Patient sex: M
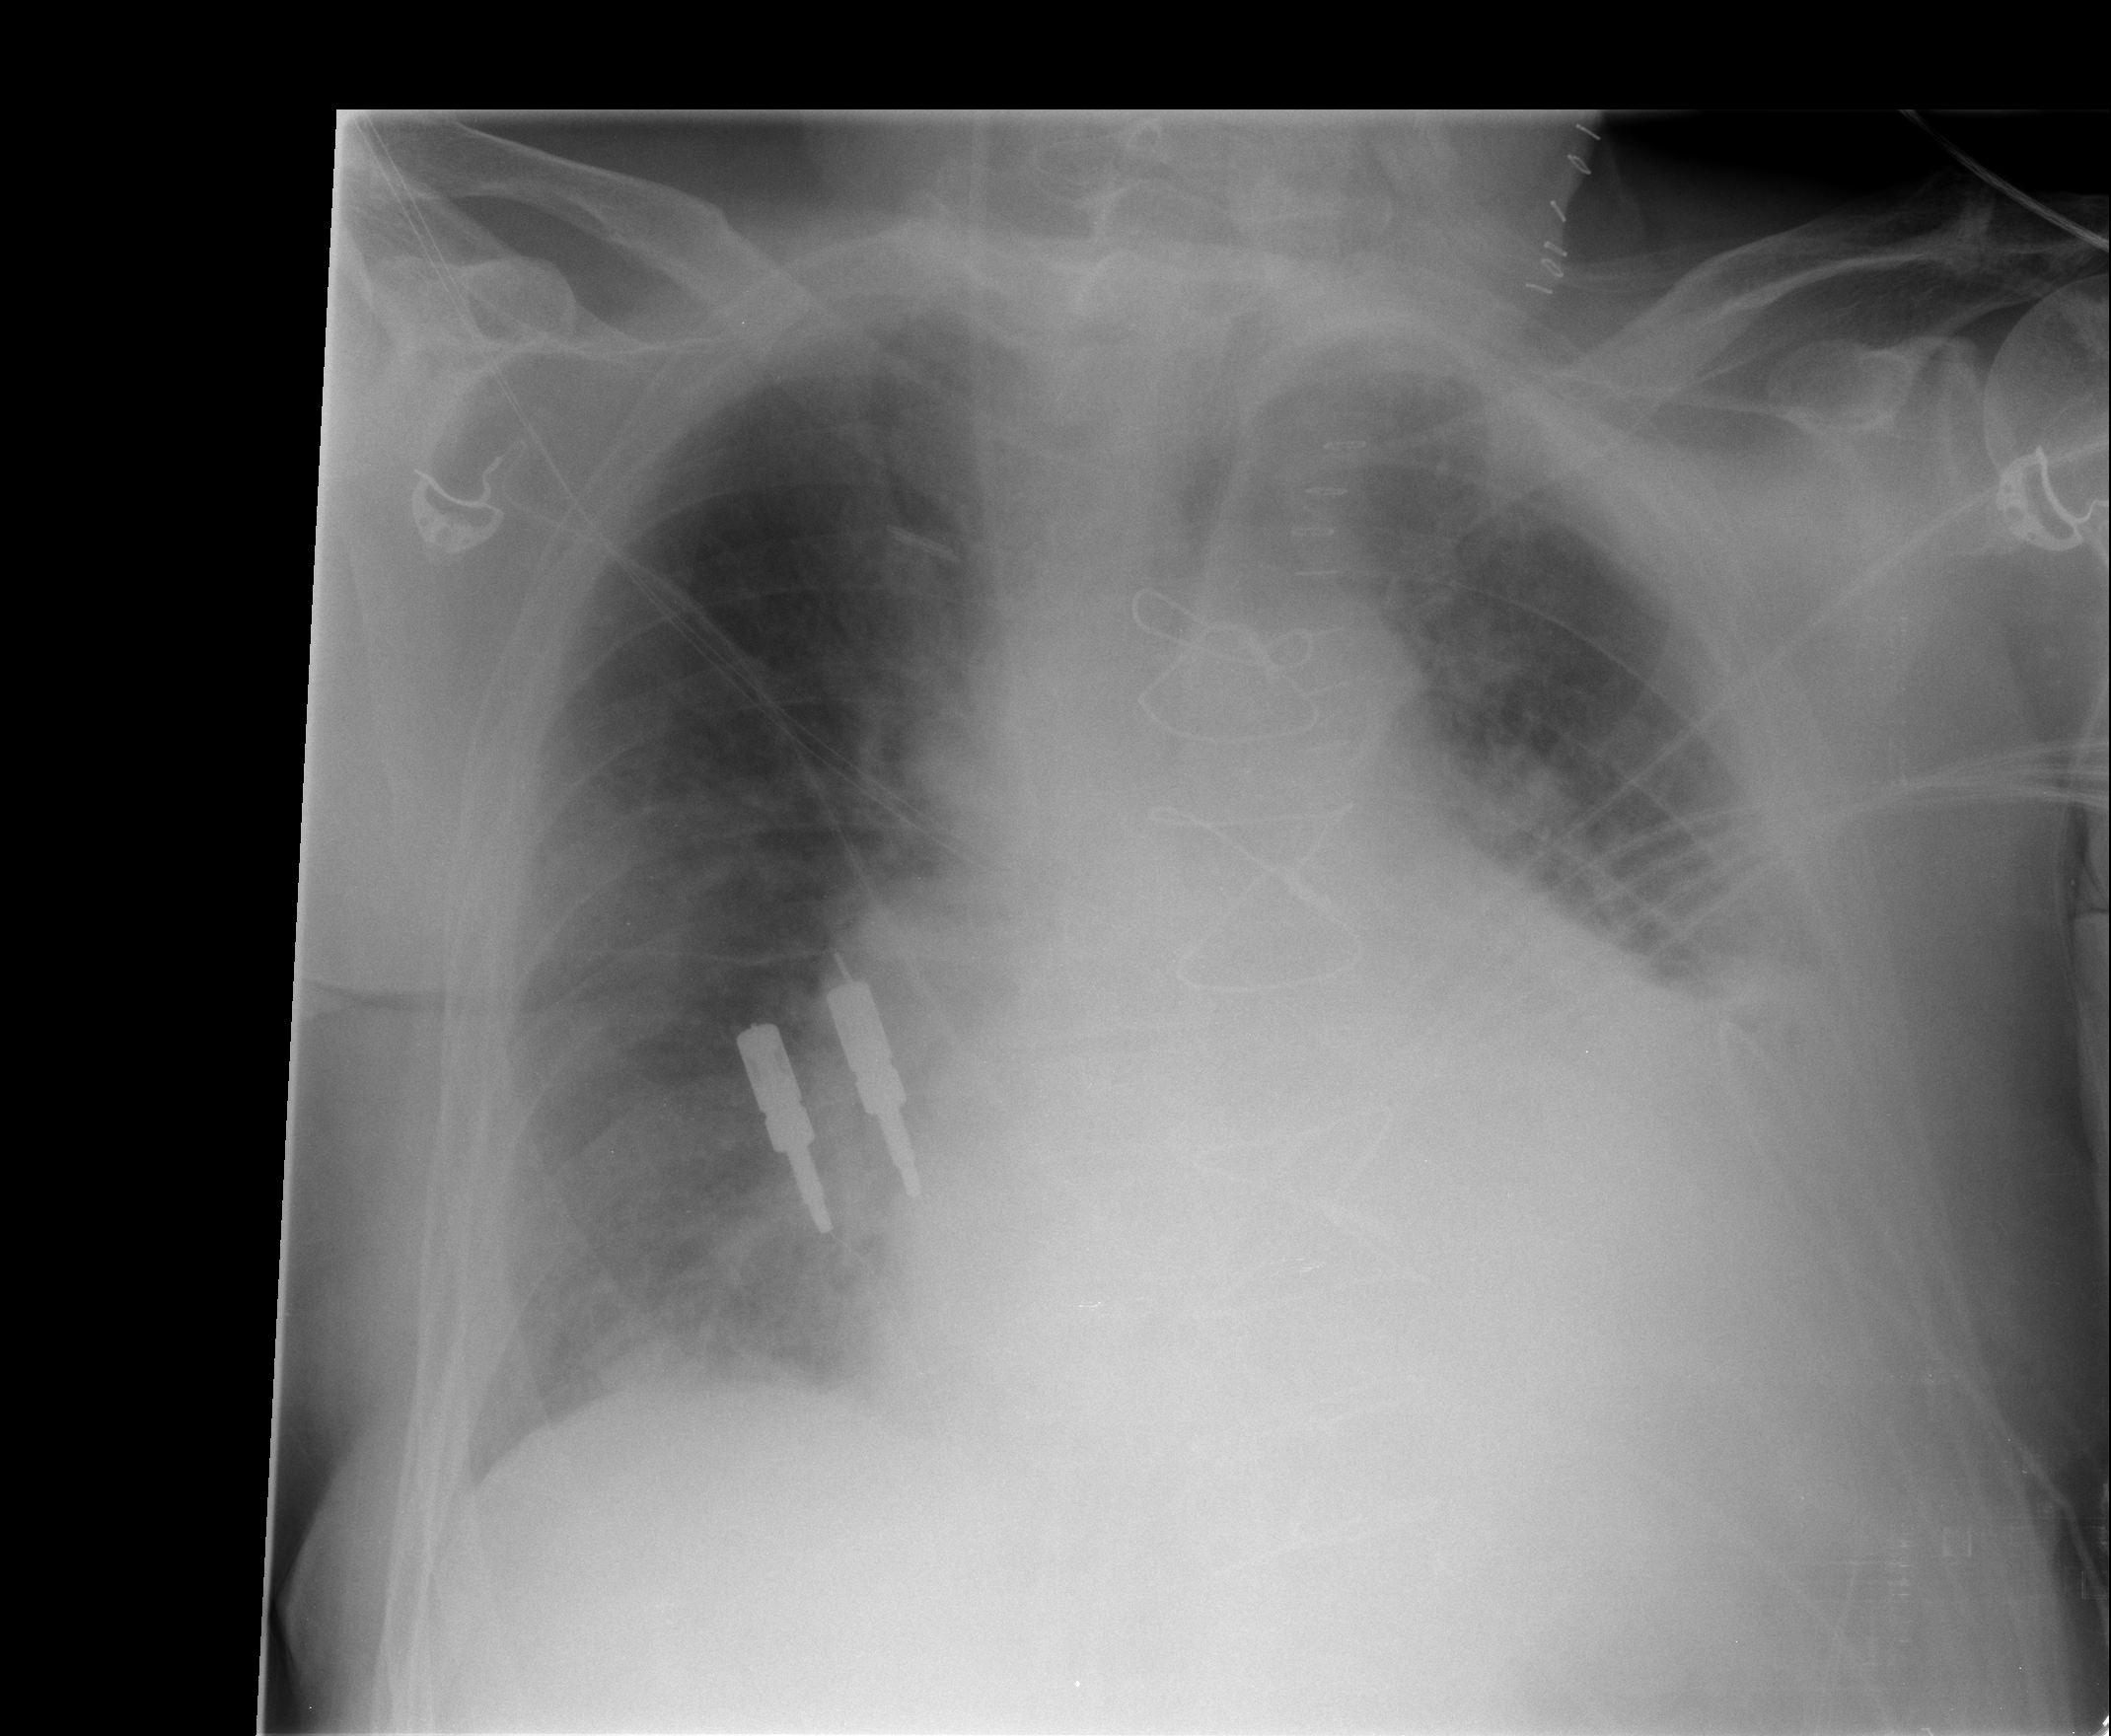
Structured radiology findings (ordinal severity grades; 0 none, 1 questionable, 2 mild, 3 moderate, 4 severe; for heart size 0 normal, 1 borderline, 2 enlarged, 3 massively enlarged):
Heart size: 2
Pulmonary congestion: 0
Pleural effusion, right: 1
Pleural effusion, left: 3
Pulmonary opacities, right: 0
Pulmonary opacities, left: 0
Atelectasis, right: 1
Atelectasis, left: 3